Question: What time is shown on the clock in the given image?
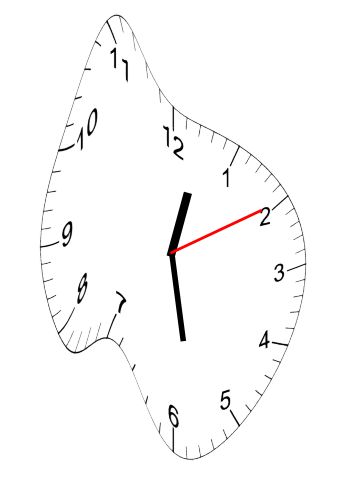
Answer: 12:28:10